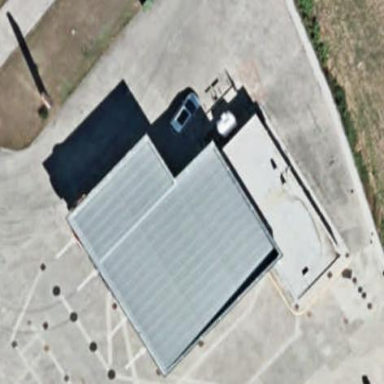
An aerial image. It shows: Fuel station building.